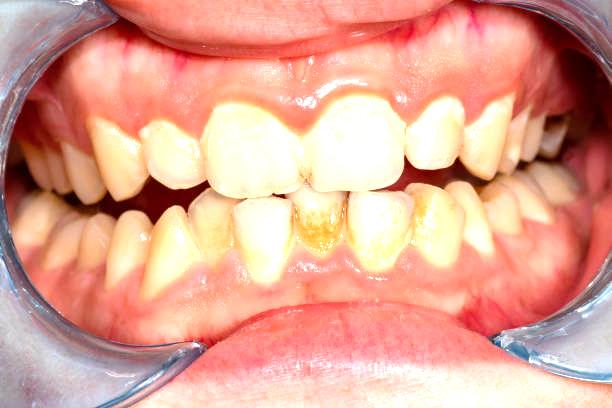
Condition: Gingivitis